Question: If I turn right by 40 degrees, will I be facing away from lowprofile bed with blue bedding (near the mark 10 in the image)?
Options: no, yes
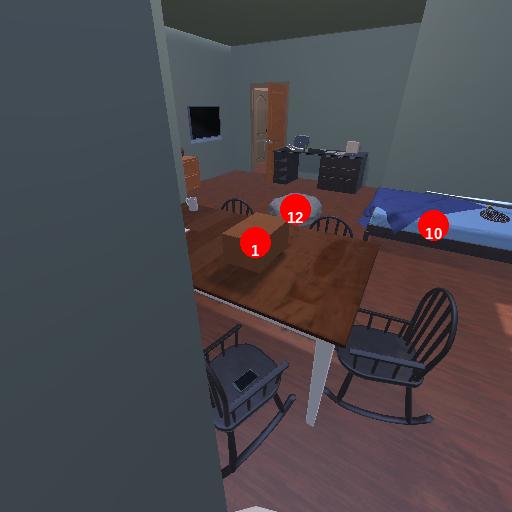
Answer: no